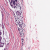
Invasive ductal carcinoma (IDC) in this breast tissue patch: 1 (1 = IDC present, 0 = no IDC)